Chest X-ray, PA view. Patient: 34 years old, sex F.
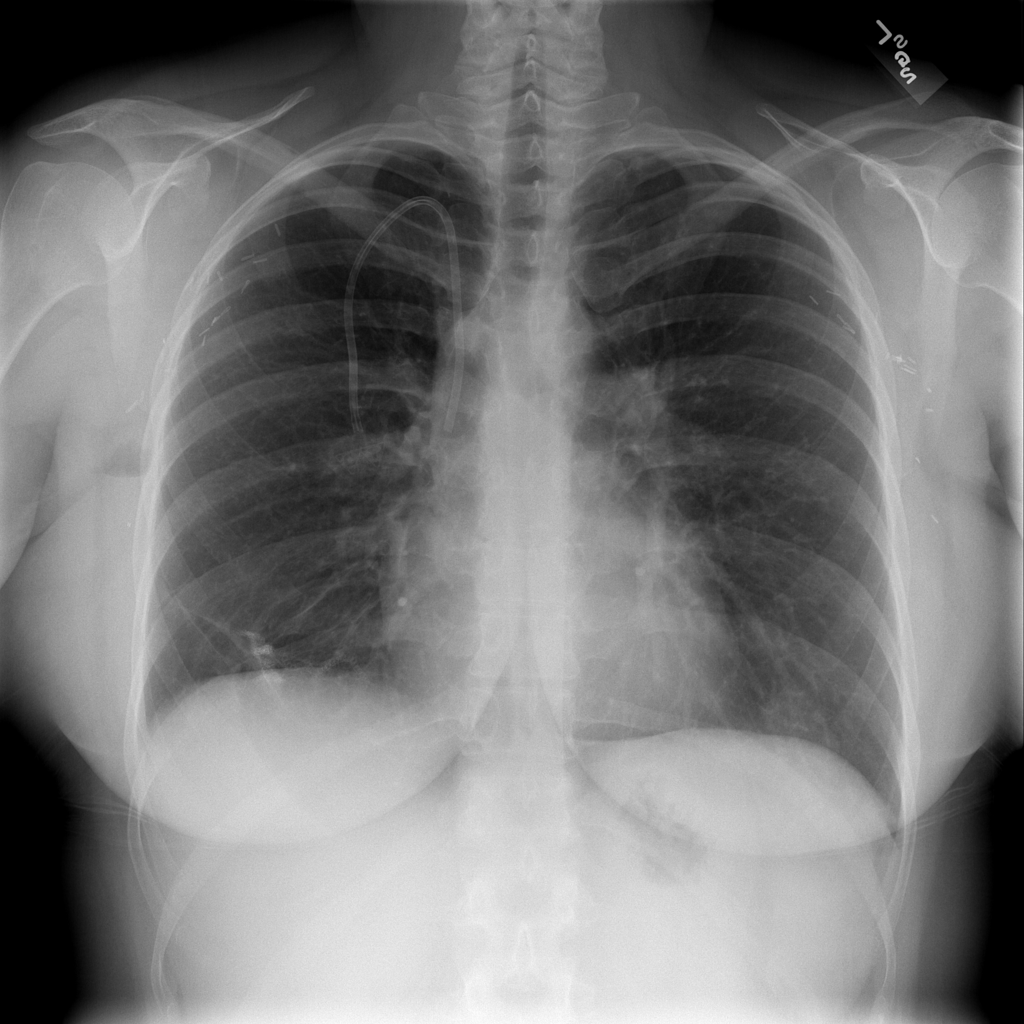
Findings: No Finding